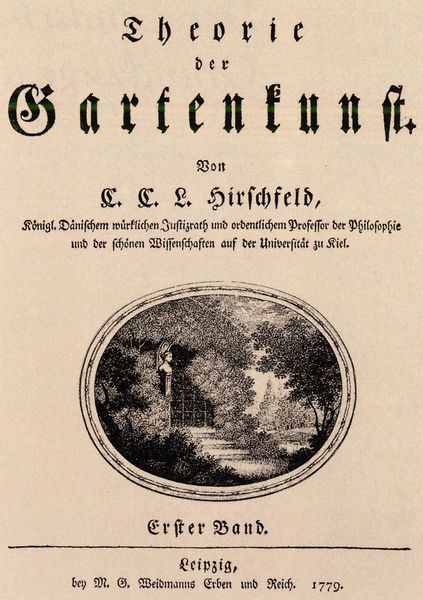
Titel: Theorie der Gartenkunst
Künstler: Christian Cay Lorenz Hirschfeld
Schlagwörter: baum, bäume, grün, frau, schwarz, weiss, haus, weg, band, rahmen, bild, natur, büsche, gebüsch, gitter, blatt, oval, turm, garten, statue, schrift, papier, treppe, büste, stufen, tor, buch, druck, radierung, stich, titel, text, buchstaben, autor, titelblatt, buchseite, buchtitel, cover, titelseite, planzen, kupferstich, leipzig, theorie, gartenkunst, tiel, tite, teppen, sachbuch, 1779, hirschfeld, leiüzig, leibzig, barenkunst, erster band, hrischfeld, buchsteie, fachbuch, kirchfeld